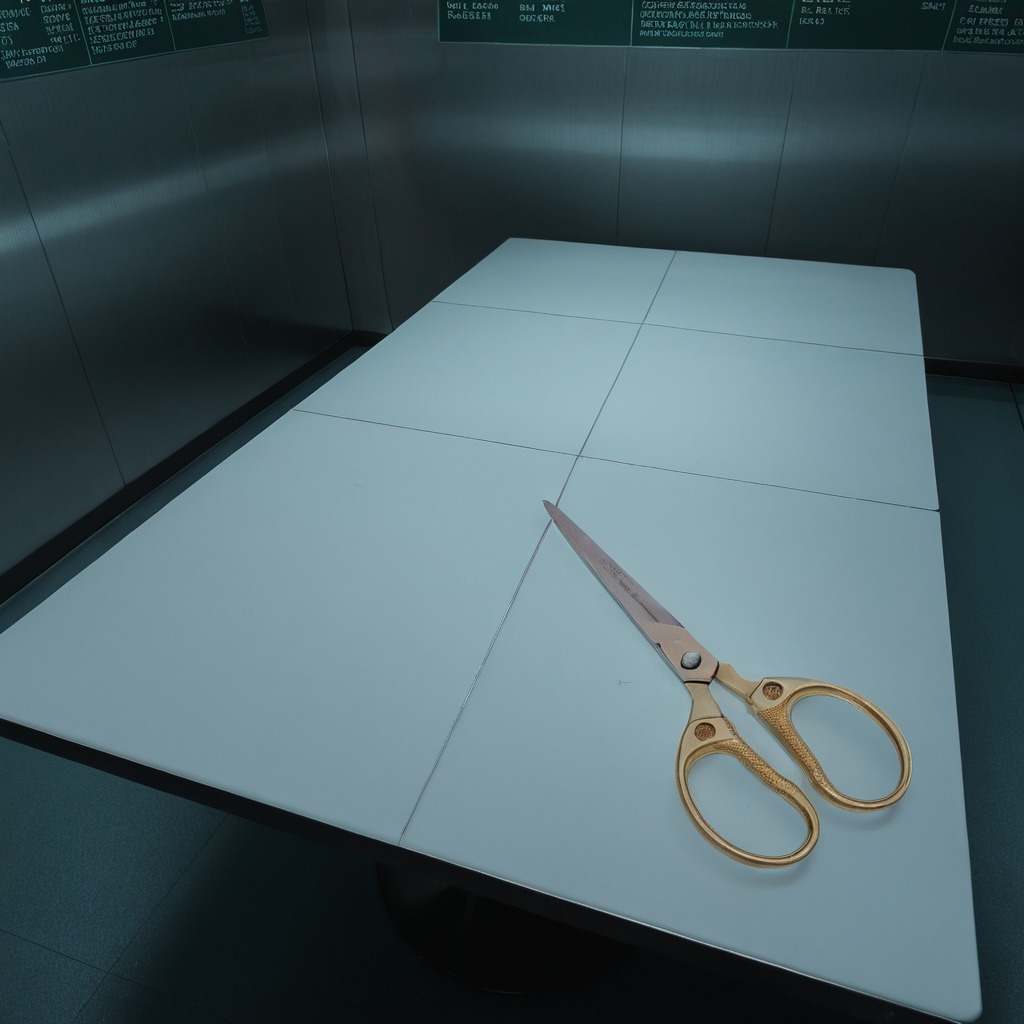
A scissor lying on a clean empty table in a railway signal maintenance room lit by harsh overhead fluorescents photorealistic surface textures crisp shadows high dynamic range